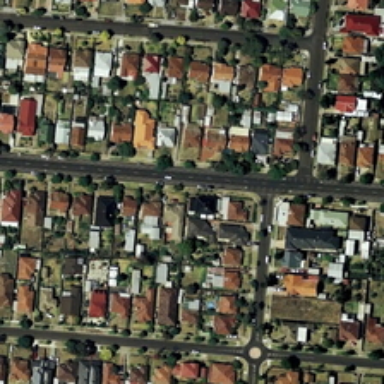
The residential buildings on both sides of the road are neatly arranged .